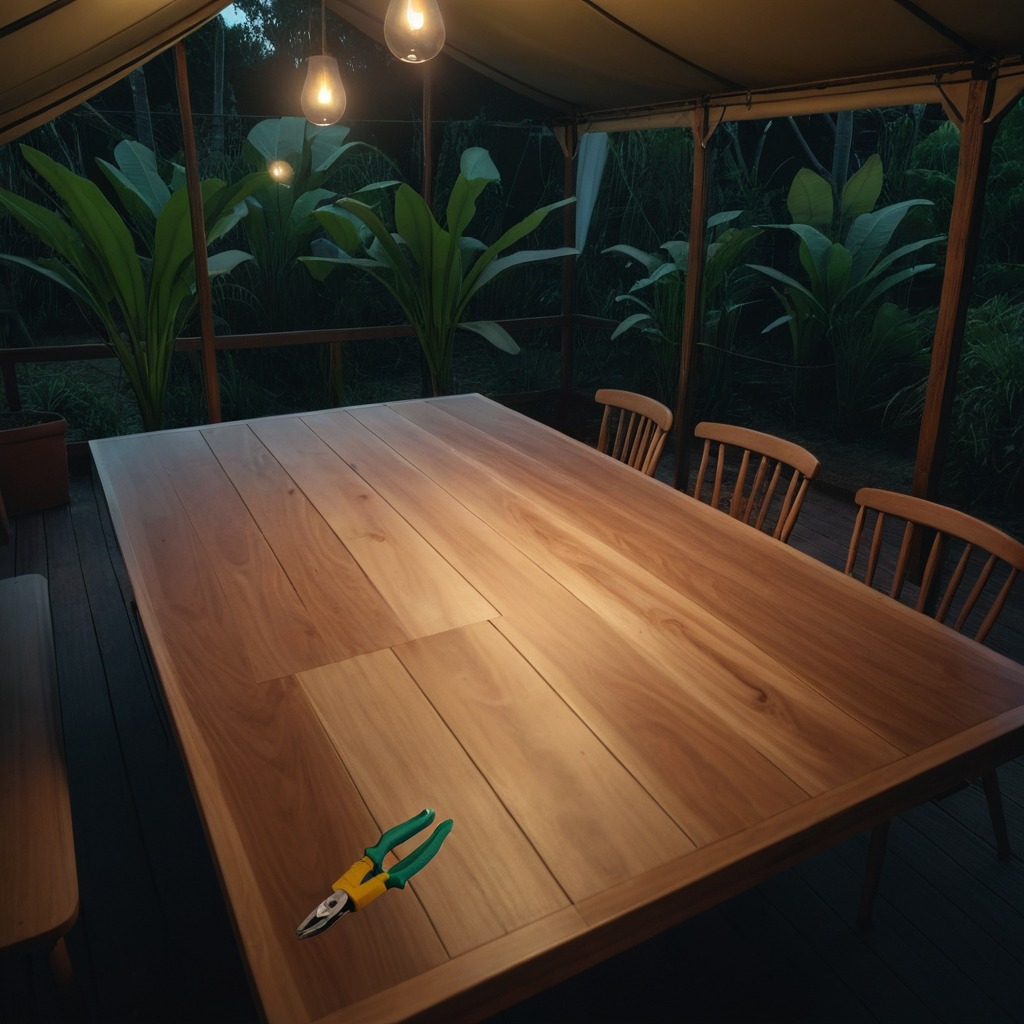
A plier is lying on the wooden table.